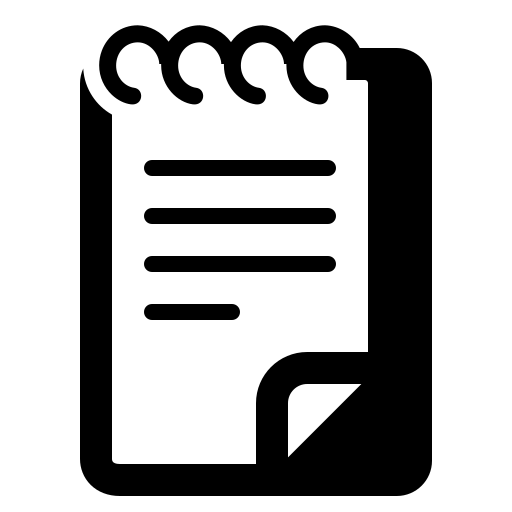
spiral notepad high contrast